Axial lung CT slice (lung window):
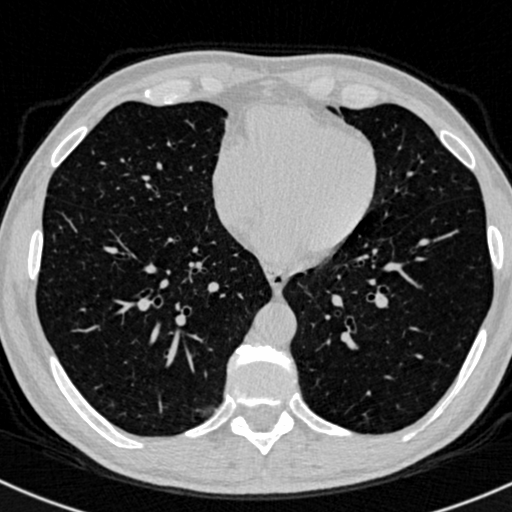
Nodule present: no